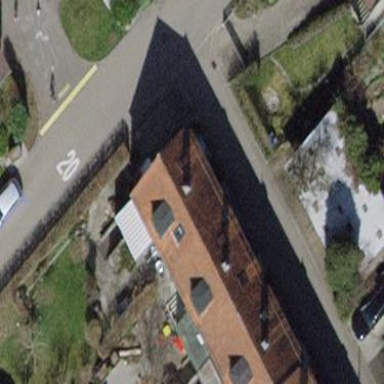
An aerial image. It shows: Semidetached house with tile roof.